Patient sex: F
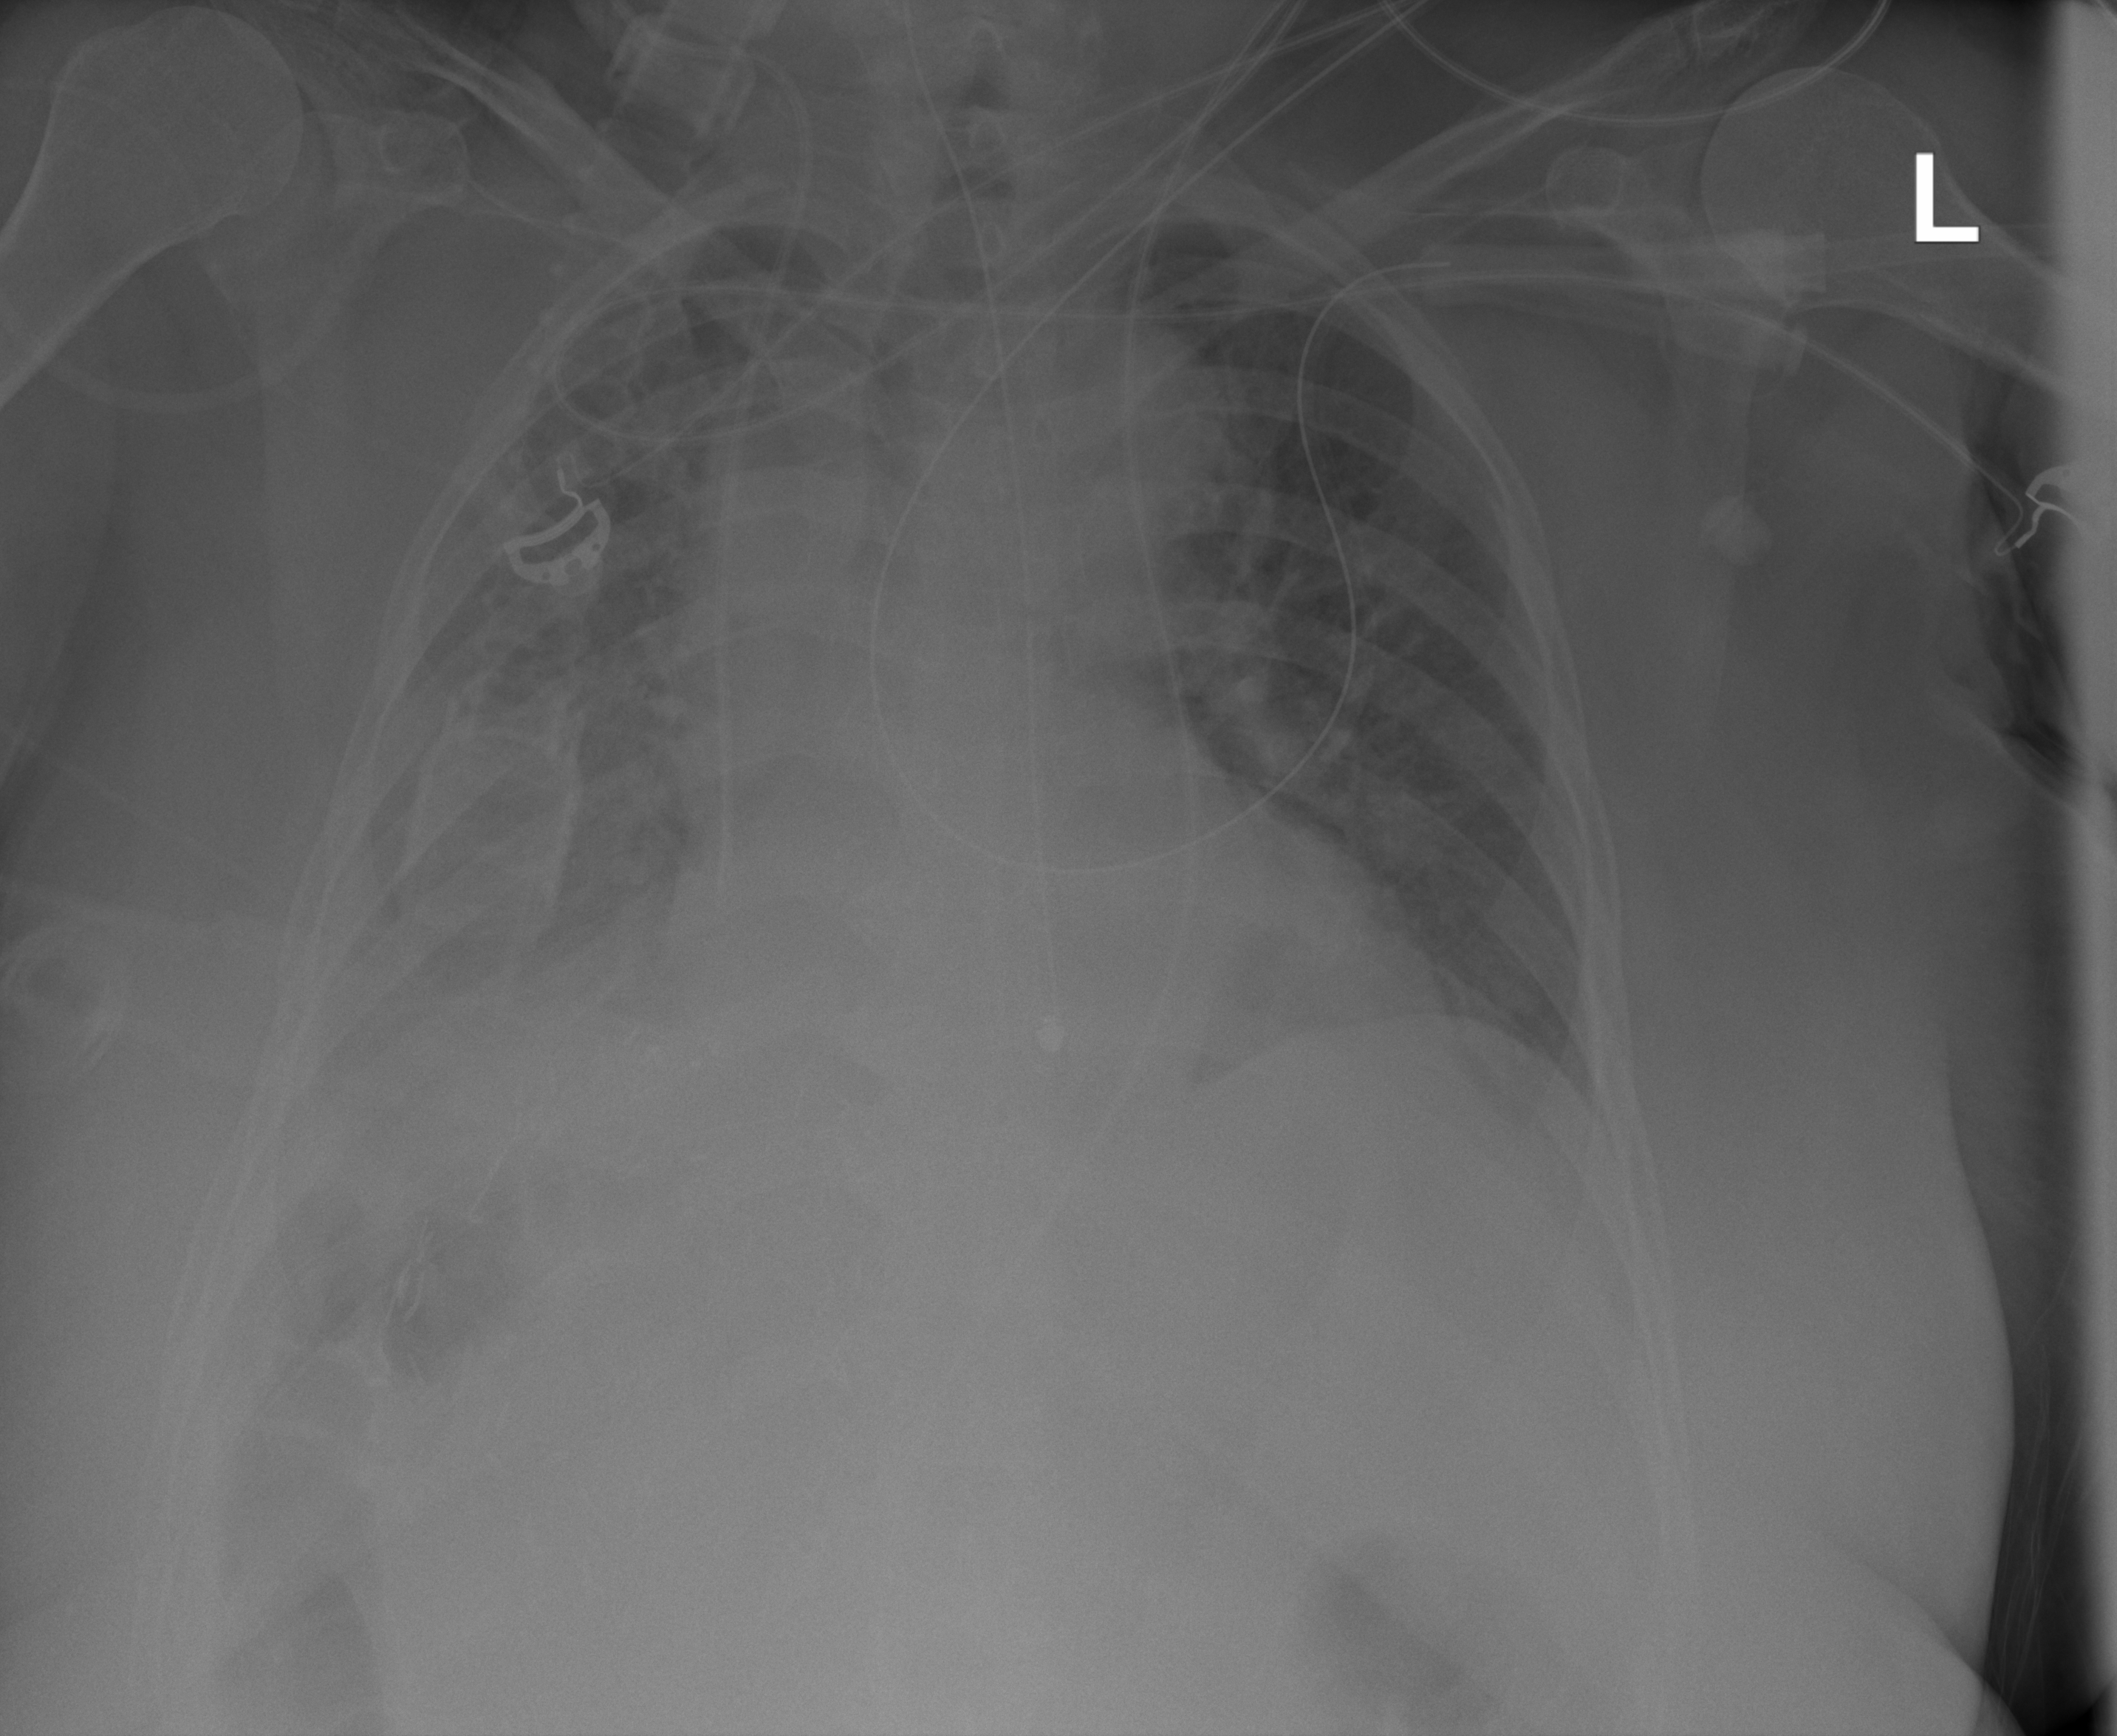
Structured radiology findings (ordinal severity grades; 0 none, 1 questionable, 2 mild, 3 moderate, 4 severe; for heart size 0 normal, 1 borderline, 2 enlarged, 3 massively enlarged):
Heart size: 0
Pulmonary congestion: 0
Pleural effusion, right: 2
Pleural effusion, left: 0
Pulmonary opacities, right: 2
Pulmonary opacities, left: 0
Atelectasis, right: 3
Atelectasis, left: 0